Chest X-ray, PA view. Patient: 61 years old, sex M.
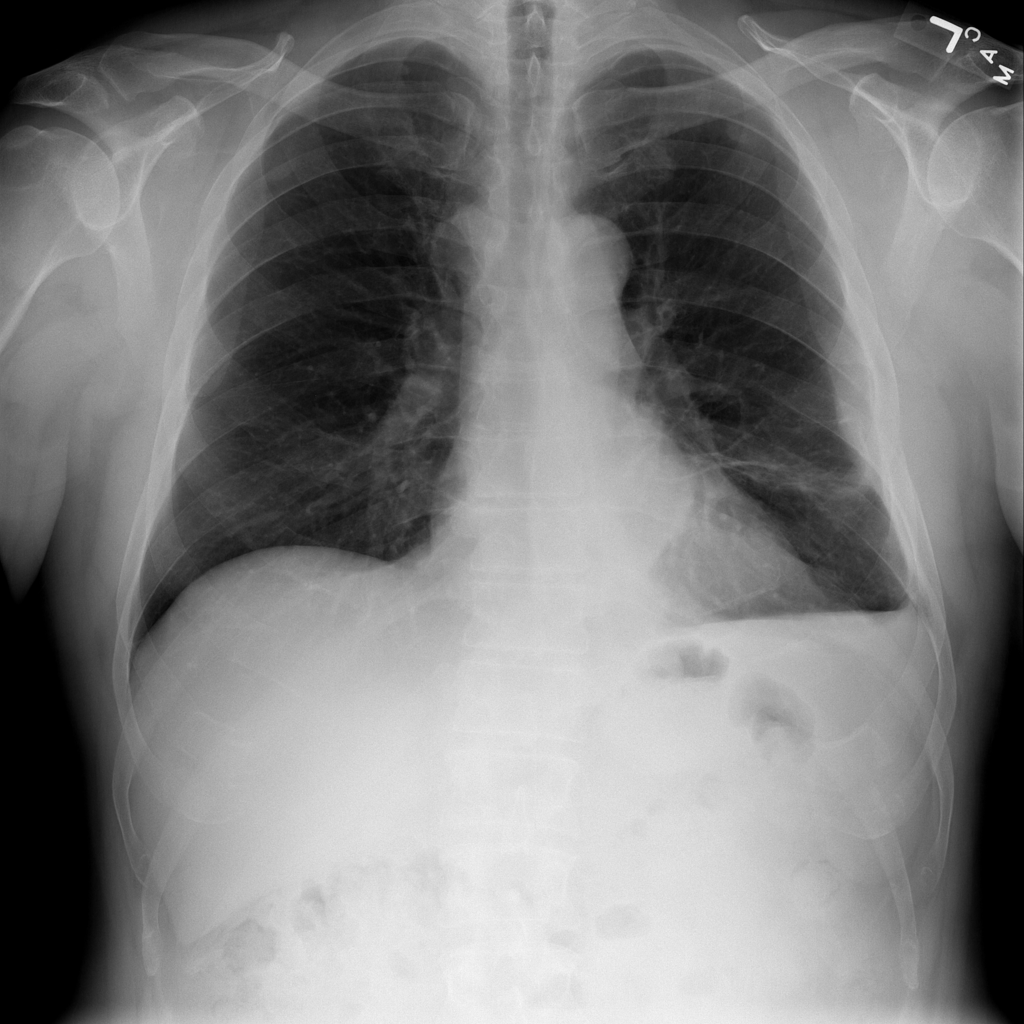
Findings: No Finding